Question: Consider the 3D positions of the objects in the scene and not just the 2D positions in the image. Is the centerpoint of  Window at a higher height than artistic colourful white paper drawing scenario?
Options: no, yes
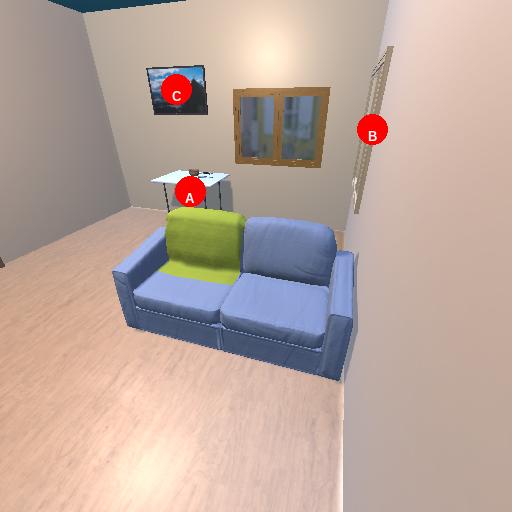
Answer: no